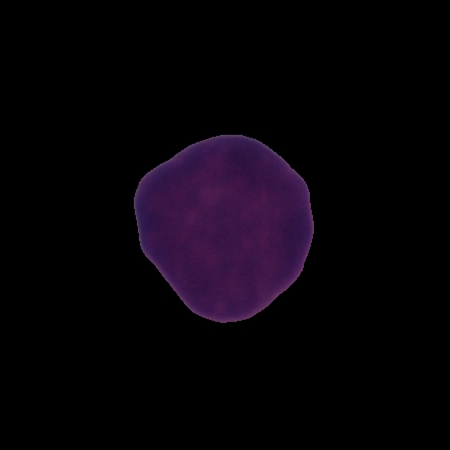
Label: healthy